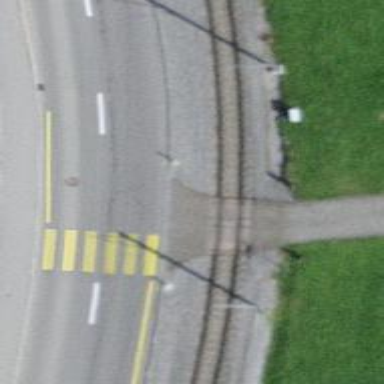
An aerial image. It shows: Level crossing along the railway.